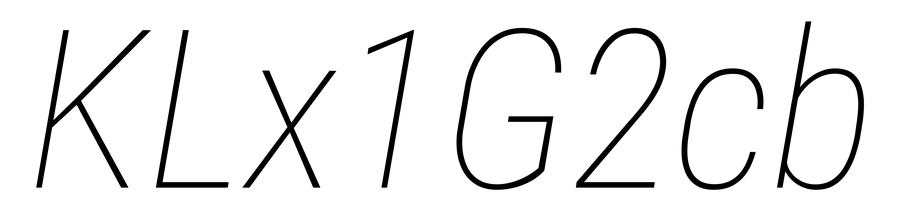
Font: Roboto-Italic_Condensed_Thin_Italic